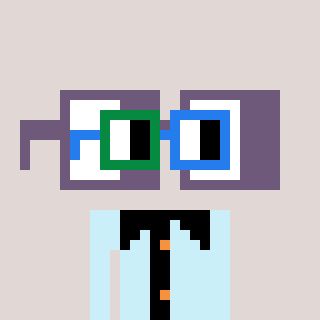
a pixel art character with square green and blue glasses, a glasses-shaped head and a cold-colored body on a warm background